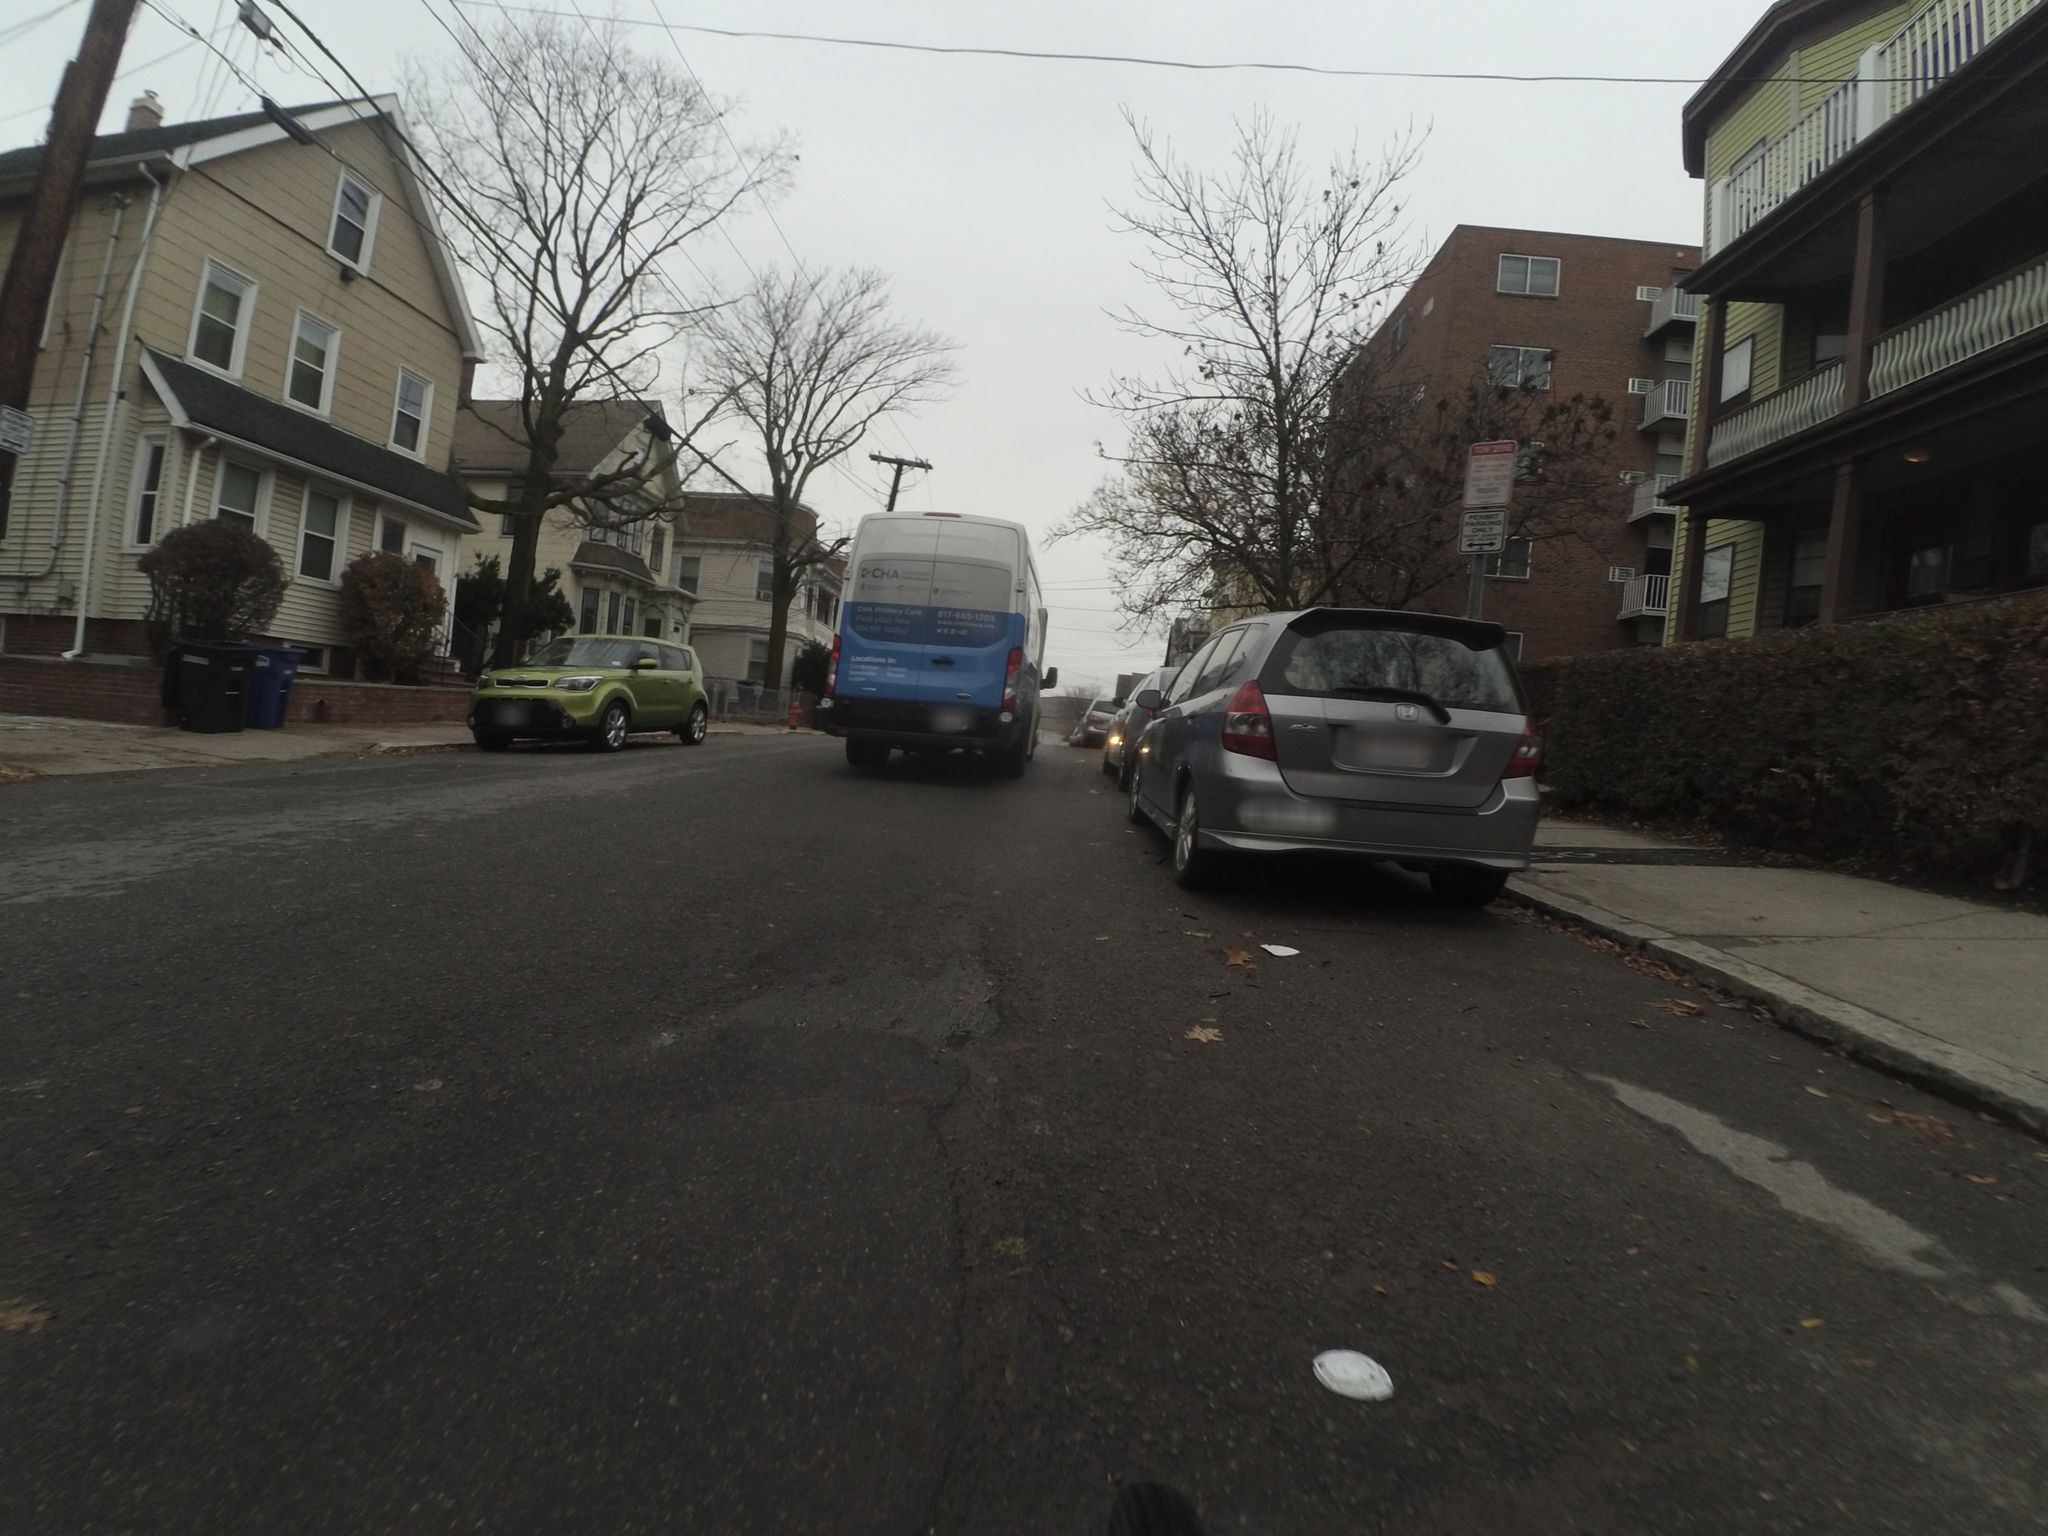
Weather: cloudy
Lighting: day
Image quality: good
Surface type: driving surface
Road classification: tertiary
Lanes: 2
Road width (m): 15.2
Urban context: urban centre
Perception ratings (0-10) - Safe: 7.12, Lively: 3.43, Beautiful: 3.26, Boring: 2.04, Depressing: 2.46, Wealthy: 5.7